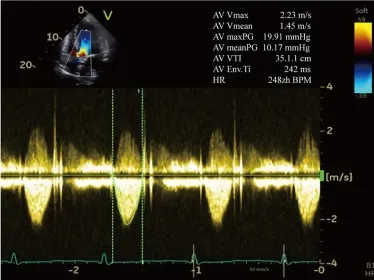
Trans-esophageal echocardiography in TAVR procedure. Continuous Doppler showing the peak transvalvular pressure gradient: pre, and ,post TAVR.
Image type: radiology (ultrasound)